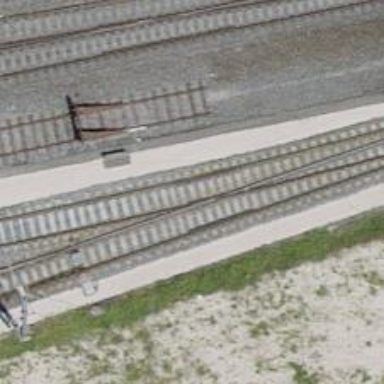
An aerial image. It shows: Rail siding with electrified contact lines for trains.